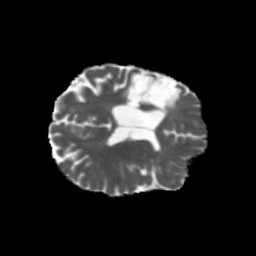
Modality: MD
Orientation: axial
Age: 53
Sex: female
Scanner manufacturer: siemens
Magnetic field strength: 3 T
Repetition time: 5.47 s
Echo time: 0.0854 s